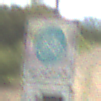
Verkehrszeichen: BeginnFahrradstrasse
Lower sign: MehrspurigeFahrzeugeFrei3
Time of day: Midday
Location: Outdoor (Nature)
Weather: PartlyCloudy
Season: NotSpecified
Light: Natural